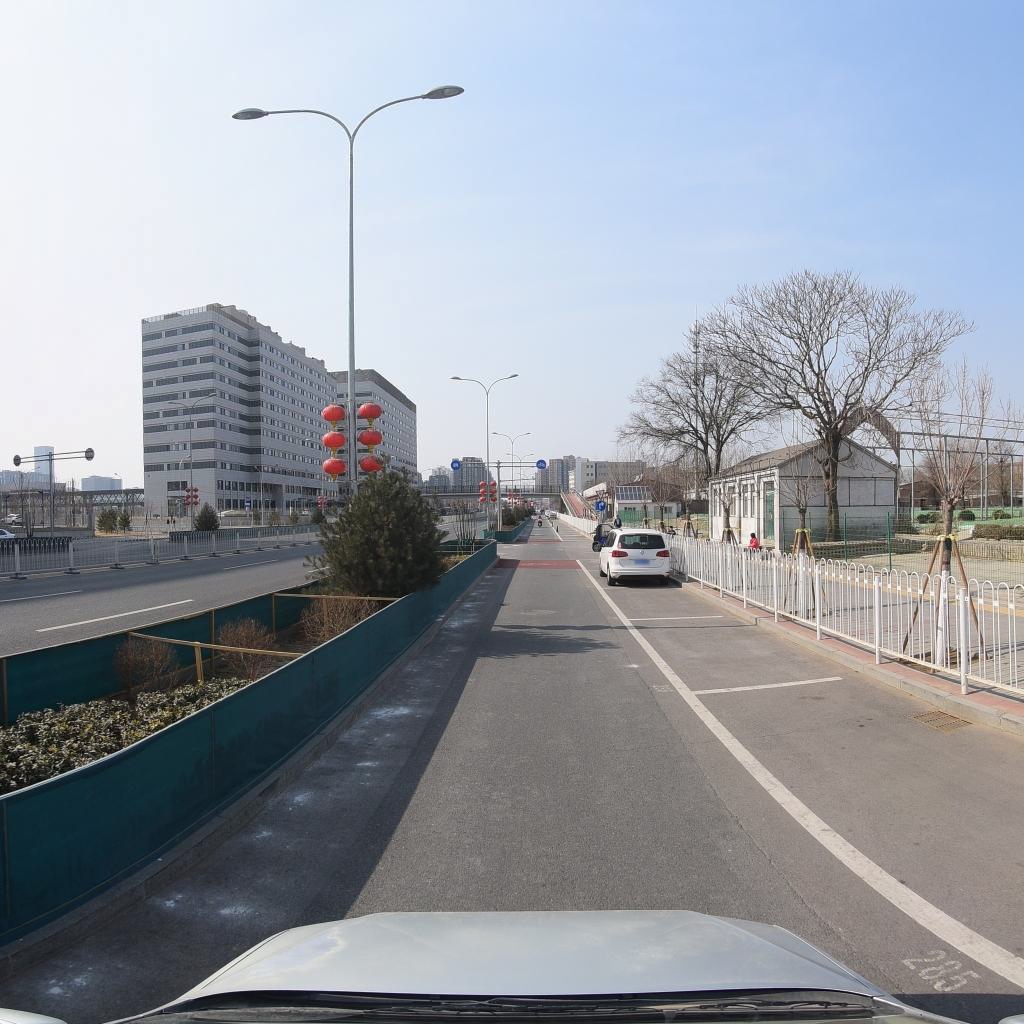
Region: Fengtai
Road damage annotations: manhole cover, transverse crack, longitudinal crack